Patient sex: M
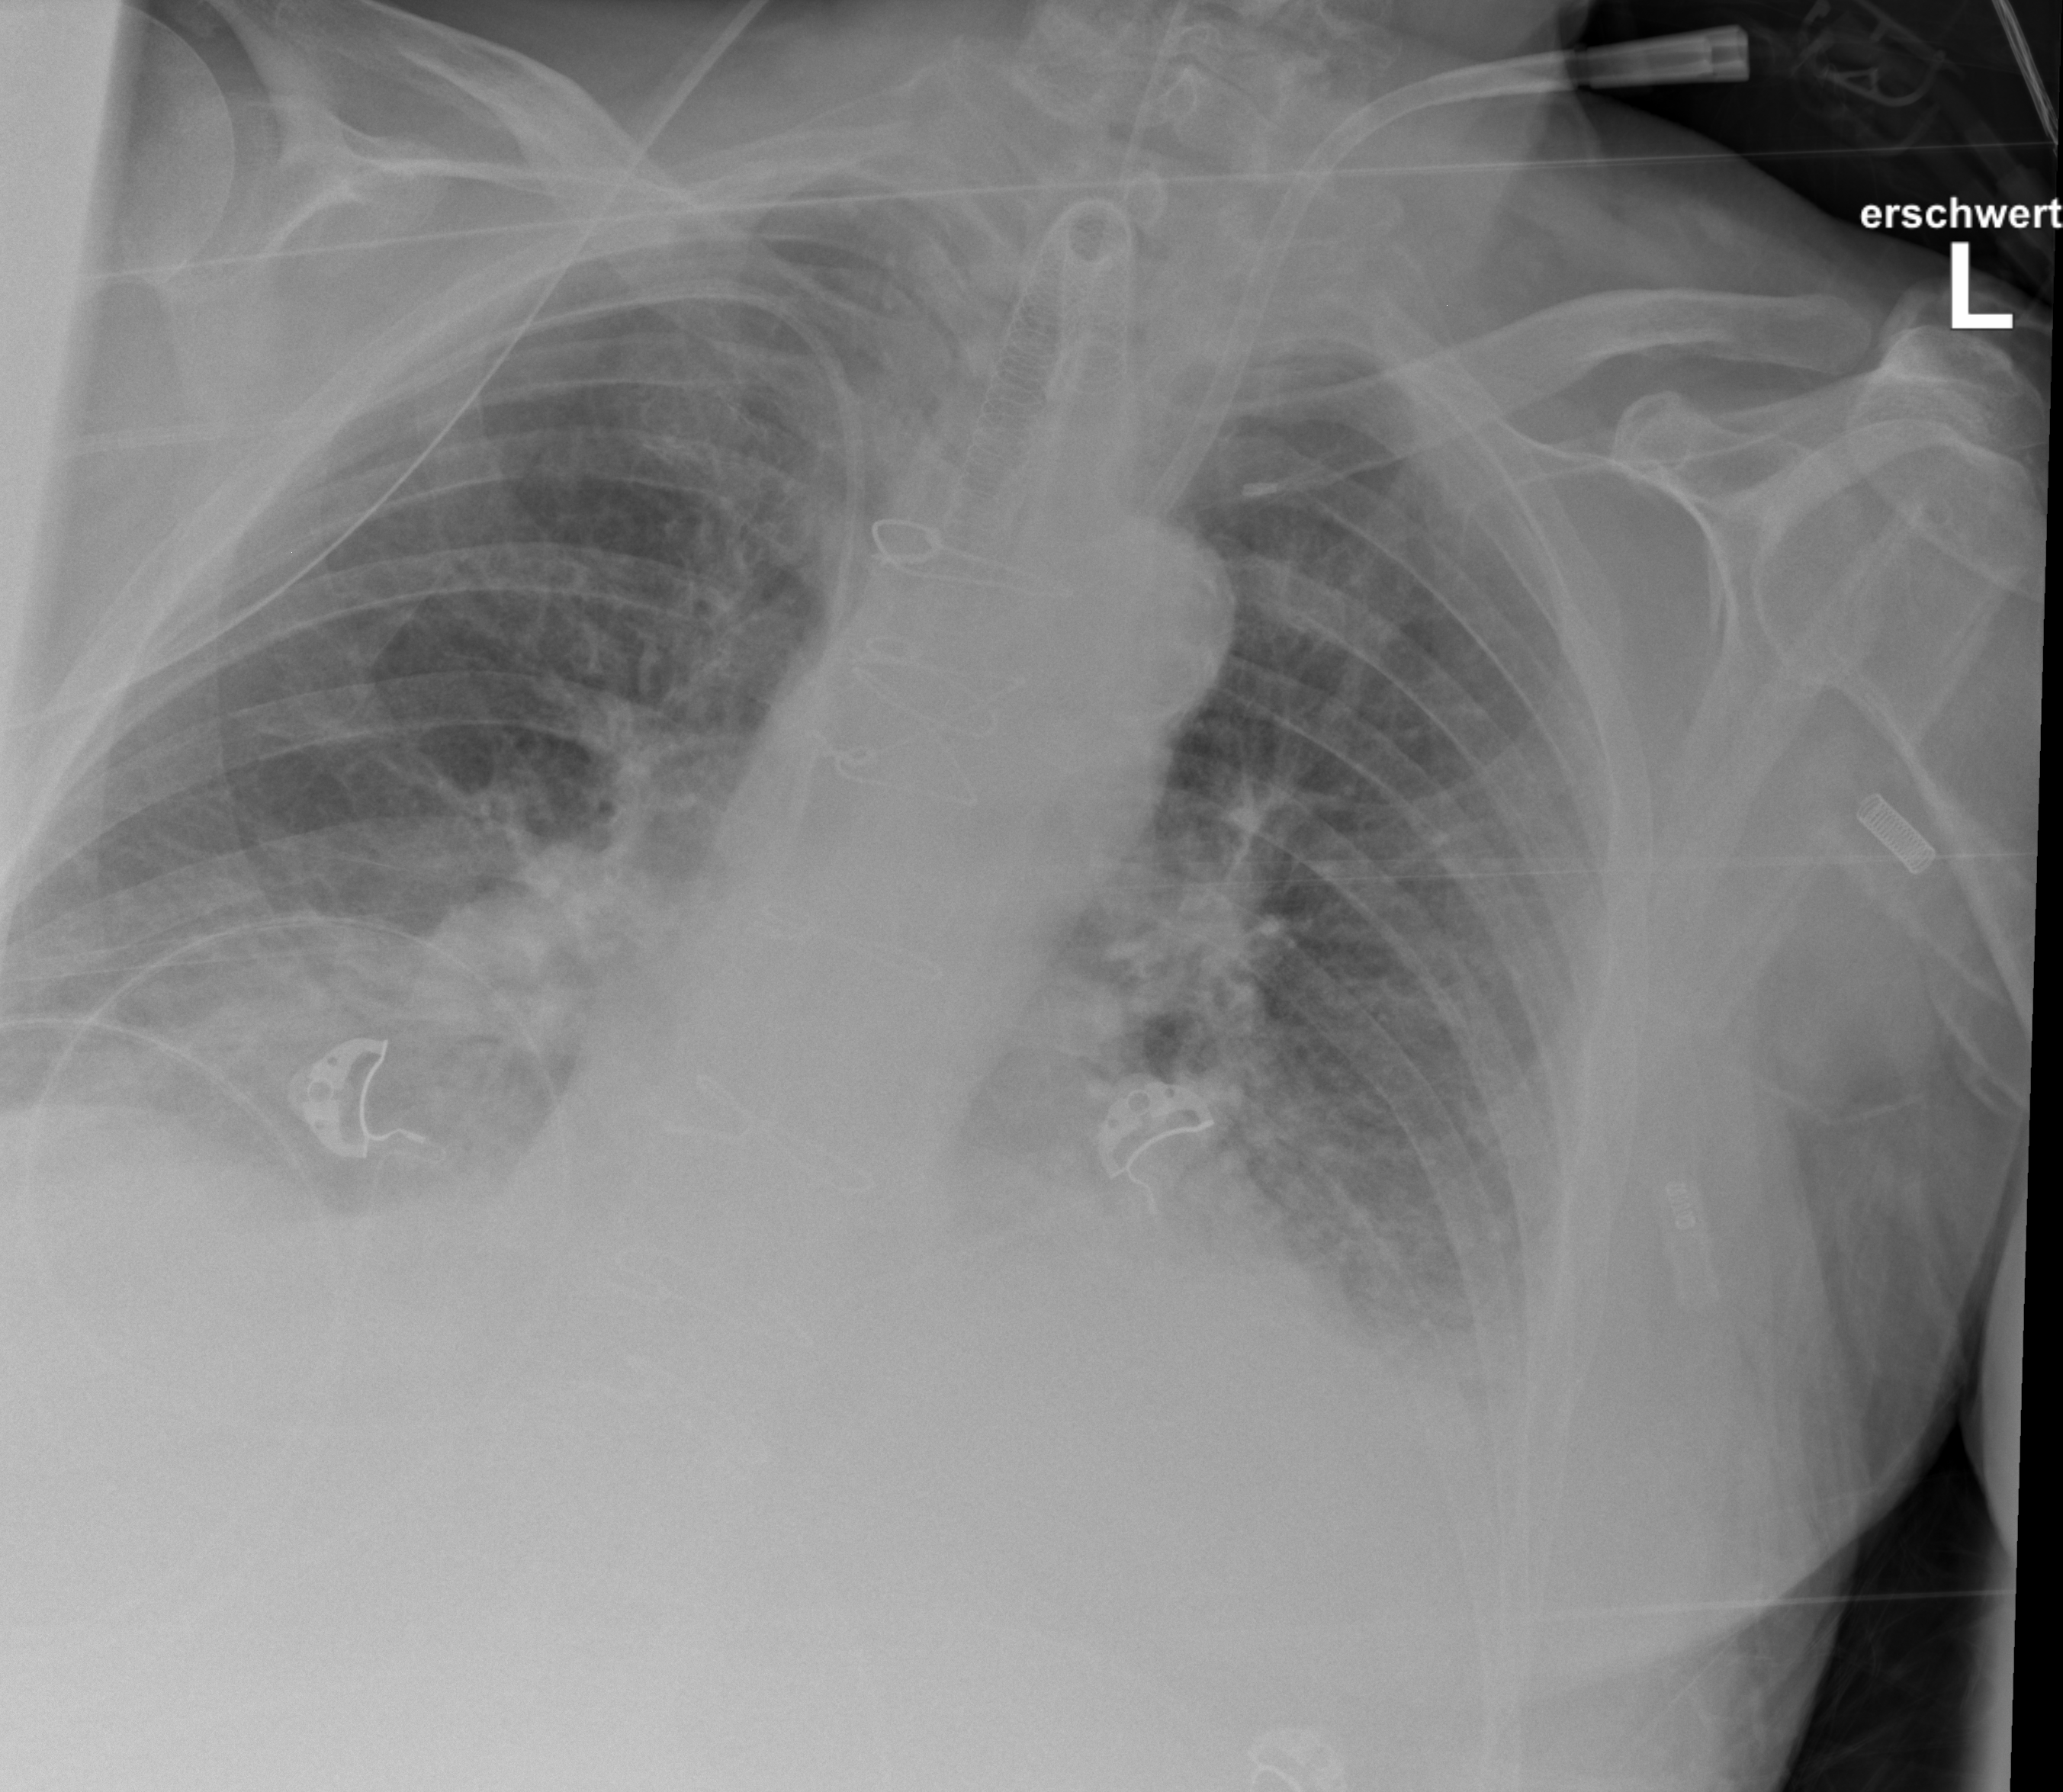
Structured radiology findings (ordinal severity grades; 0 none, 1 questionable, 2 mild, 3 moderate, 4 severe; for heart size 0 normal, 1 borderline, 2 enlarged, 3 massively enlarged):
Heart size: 0
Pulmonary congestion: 0
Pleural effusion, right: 2
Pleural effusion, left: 3
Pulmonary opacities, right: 0
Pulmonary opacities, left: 0
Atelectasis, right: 3
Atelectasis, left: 3